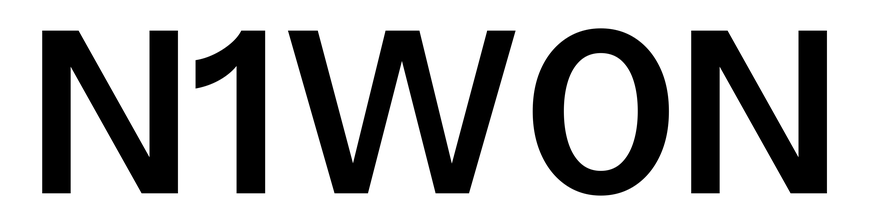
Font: InstrumentSans_SemiBold